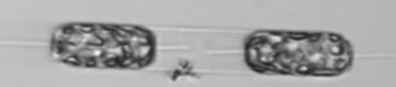
Label: Ditylum_brightwellii